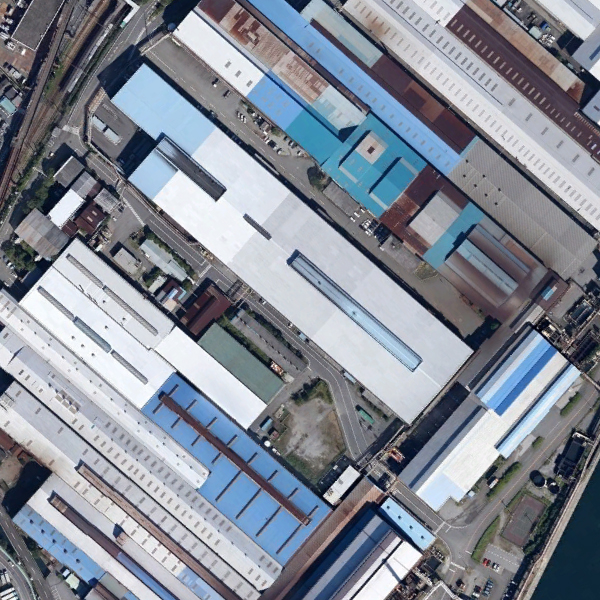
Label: Industrial